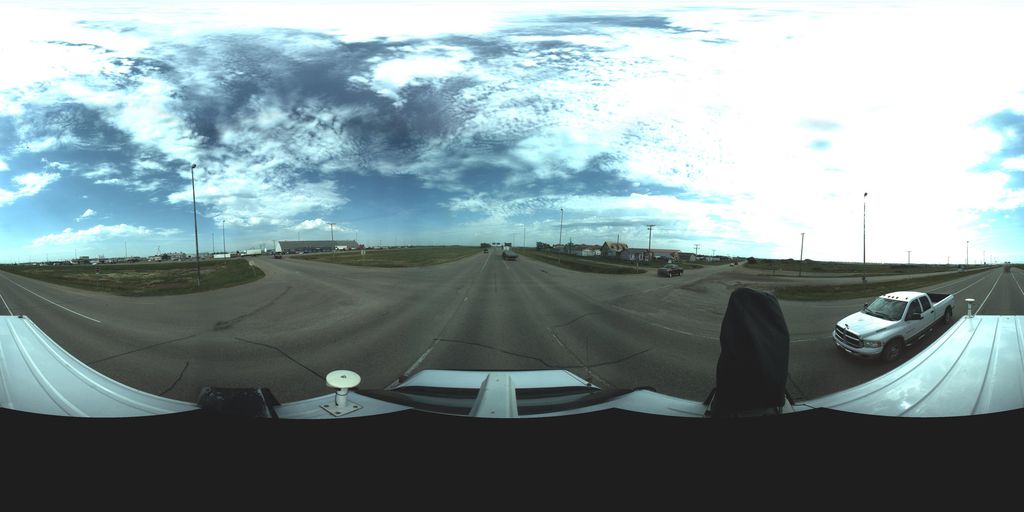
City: saskatoon